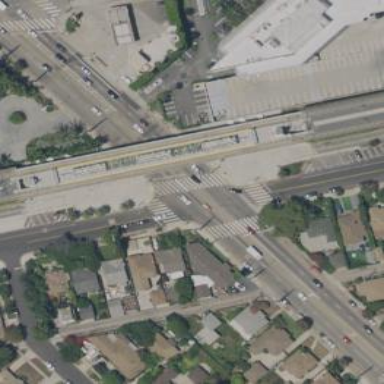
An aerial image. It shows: Bridge for light rail electrified with contact line.